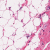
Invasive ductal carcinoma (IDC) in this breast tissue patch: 0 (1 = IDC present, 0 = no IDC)